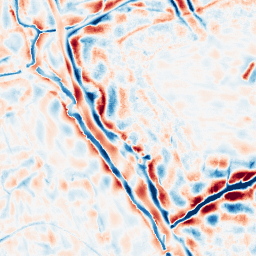
Category: wavelet
Decomposition family: wavelet_dwt
Decomposition parameters: wavelet: db8
level: 4
Upsampling method: sinc_blackman
Upsampling parameters: scale: 2
kernel_size: 16
Upsampling scale: 2